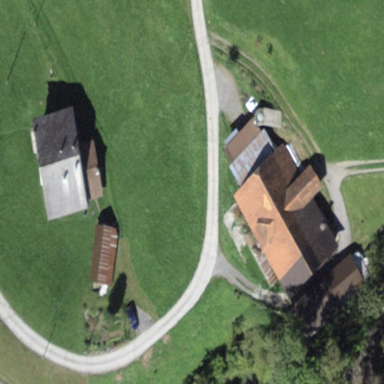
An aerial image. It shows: Farmyard area.